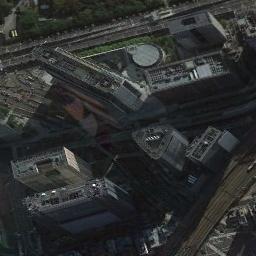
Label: commercial_area